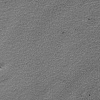
Atmospheric dust classification: not_dusty